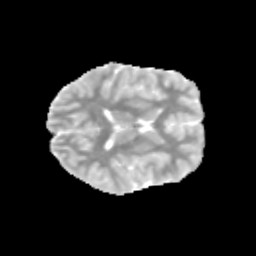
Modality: MD
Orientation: axial
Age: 11
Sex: male
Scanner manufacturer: siemens
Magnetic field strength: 3 T
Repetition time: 3.8 s
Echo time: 0.07 s